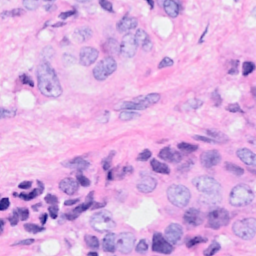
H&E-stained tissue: Breast